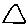
Label: triangle